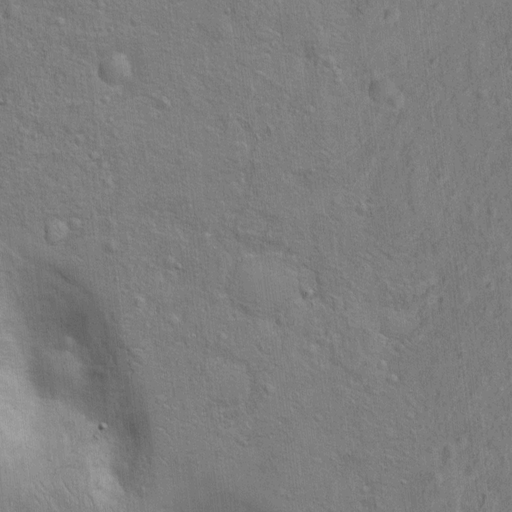
Classes present: Background, Cone